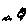
Label: bird